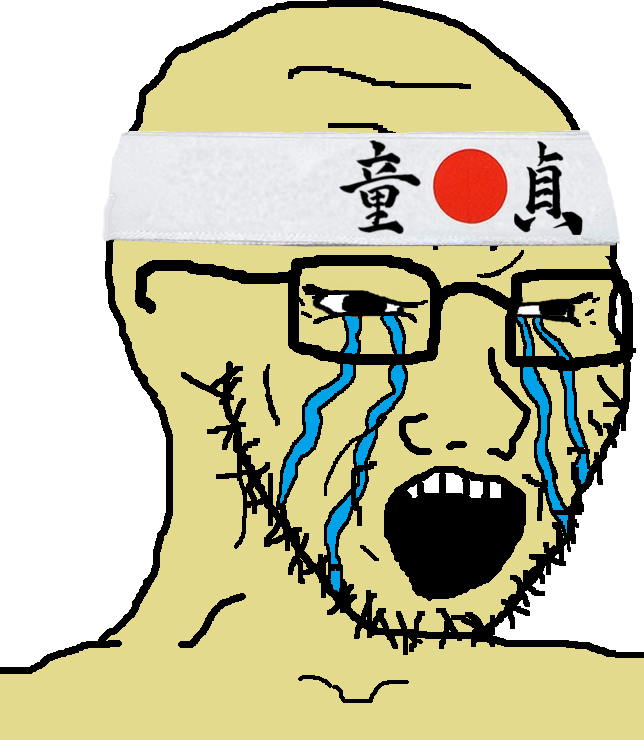
Label: 5_Soyjak